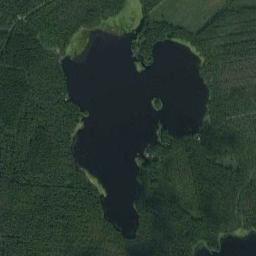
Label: lake